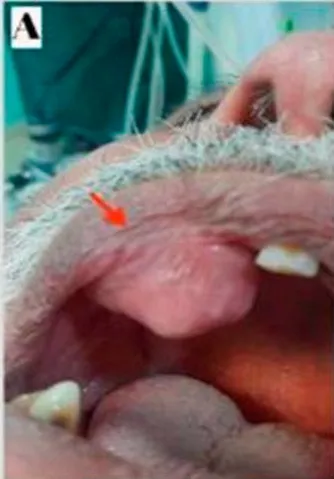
Pleomorphic adenoma of the upper lip. . A: Preoperative view: Exposure of the mass in the palate.
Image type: medical_photograph (oral_photograph)